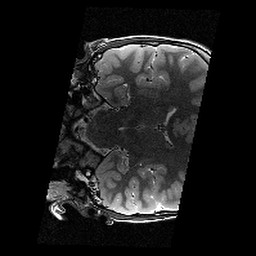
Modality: T2w
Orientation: coronal
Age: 9
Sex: male
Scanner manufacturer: siemens
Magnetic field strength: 3 T
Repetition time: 9.23 s
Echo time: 0.067 s